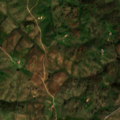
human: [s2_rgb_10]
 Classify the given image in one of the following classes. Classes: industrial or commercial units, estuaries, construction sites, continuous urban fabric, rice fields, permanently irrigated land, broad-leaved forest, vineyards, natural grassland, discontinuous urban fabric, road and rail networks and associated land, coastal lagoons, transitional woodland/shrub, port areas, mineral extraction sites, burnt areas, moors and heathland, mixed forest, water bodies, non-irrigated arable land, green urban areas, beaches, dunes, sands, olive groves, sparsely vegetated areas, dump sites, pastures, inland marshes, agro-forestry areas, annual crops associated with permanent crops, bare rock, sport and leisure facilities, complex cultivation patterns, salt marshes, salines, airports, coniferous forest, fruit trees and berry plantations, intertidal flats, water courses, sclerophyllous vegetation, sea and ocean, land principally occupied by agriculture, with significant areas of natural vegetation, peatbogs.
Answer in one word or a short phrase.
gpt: land principally occupied by agriculture, with significant areas of natural vegetation, agro-forestry areas, broad-leaved forest, coniferous forest, transitional woodland/shrub